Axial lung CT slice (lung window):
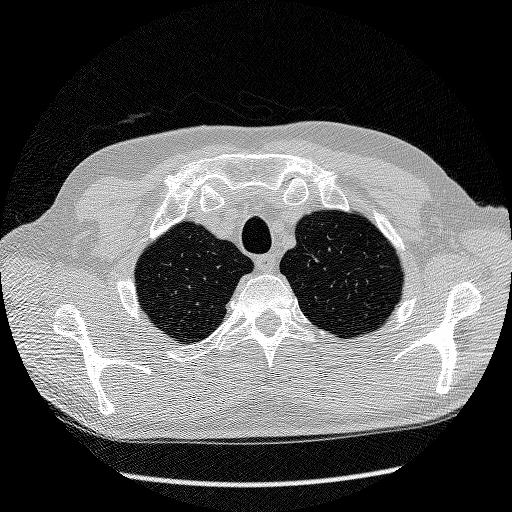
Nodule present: no